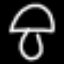
Label: mushroom